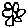
Label: flower